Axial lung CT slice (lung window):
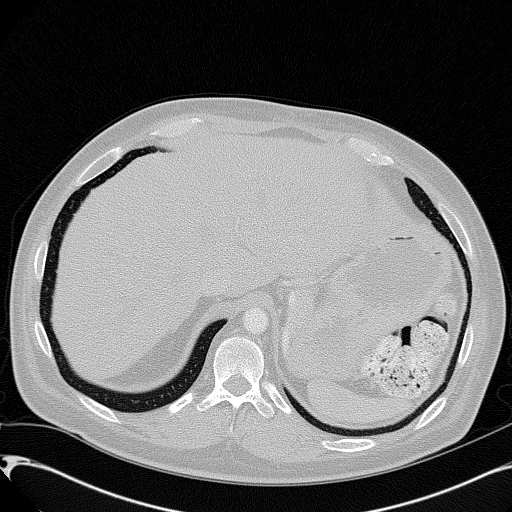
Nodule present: no